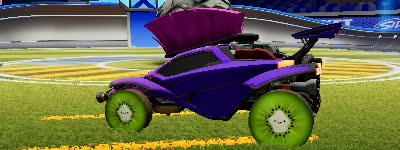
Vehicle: octane